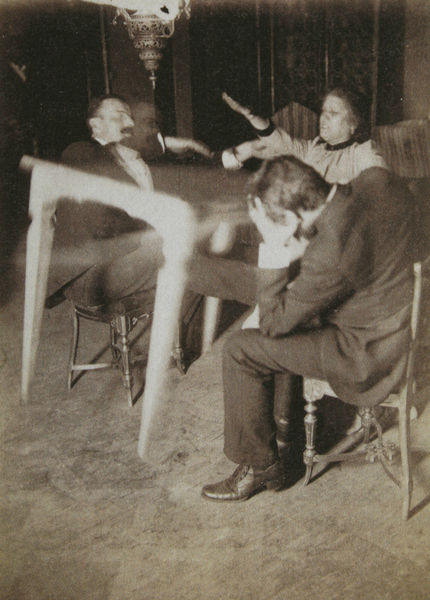
Titel: Das italienische Medium Eusapia Palladino bei telekinetischen Experimenten in Mailand
Standort: München
Institution: Städtische Galerie im Lenbachhaus
Schlagwörter: hand, kopf, mann, weiß, frau, grau, männer, schwarz, stuhl, stühle, tisch, vorhang, sessel, streifen, foto, fotografie, photographie, photo, stuhlbeine, graz, garnine, schug